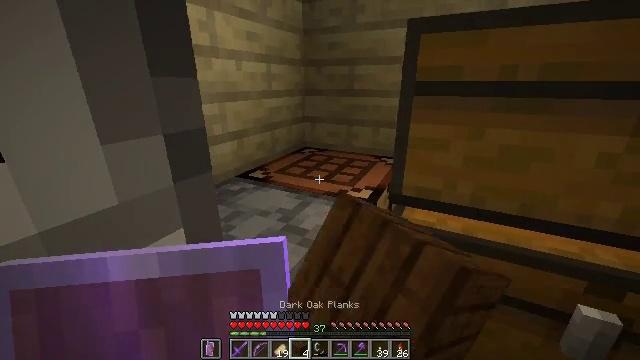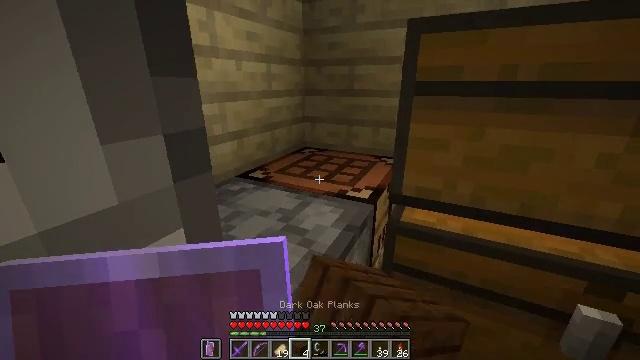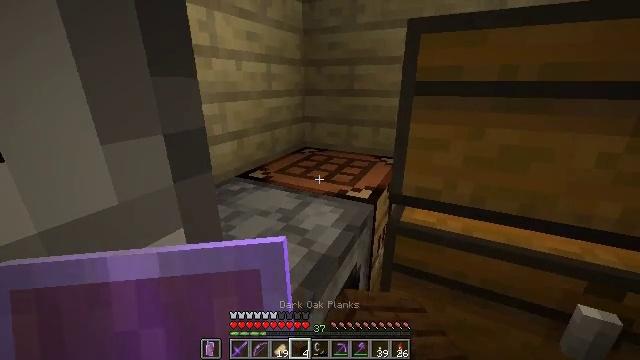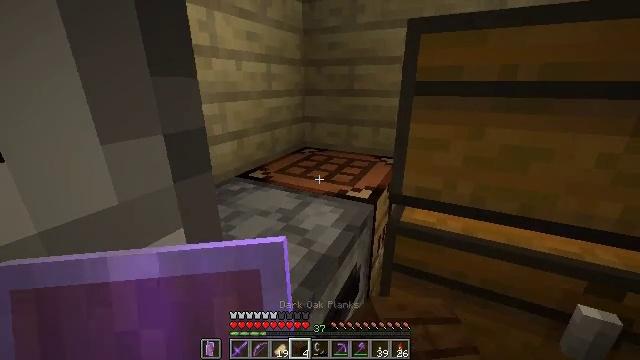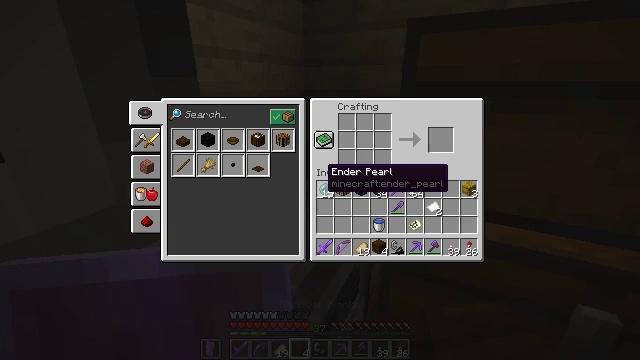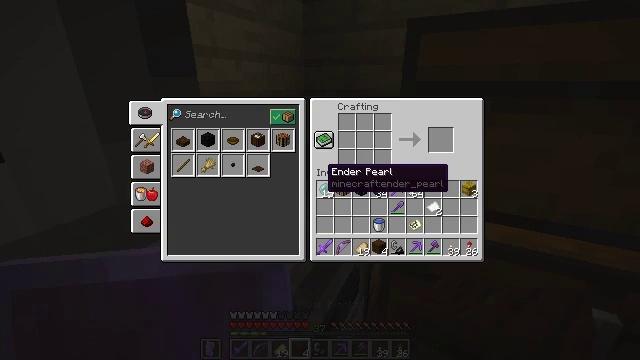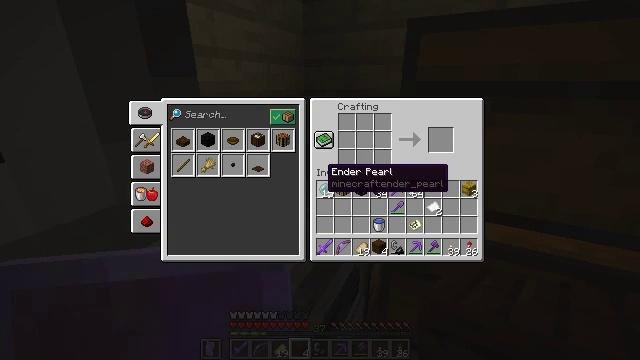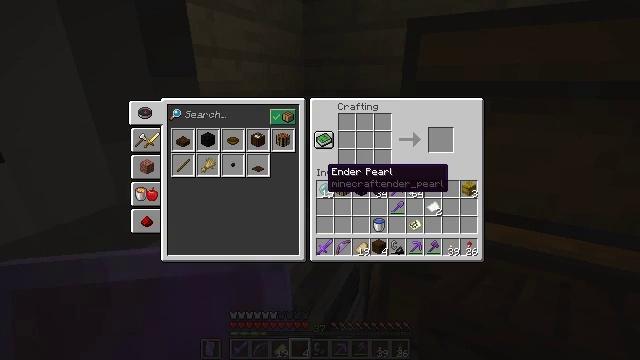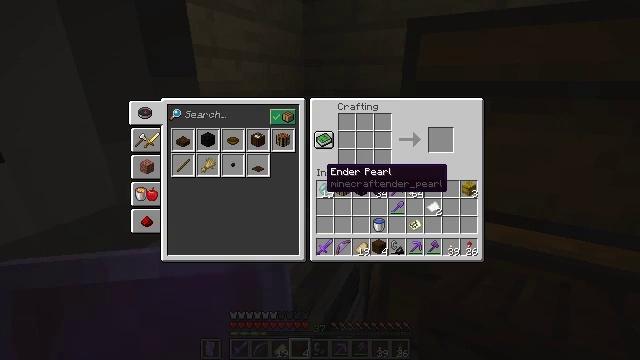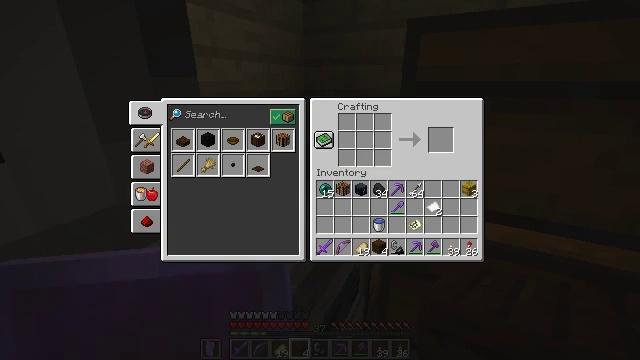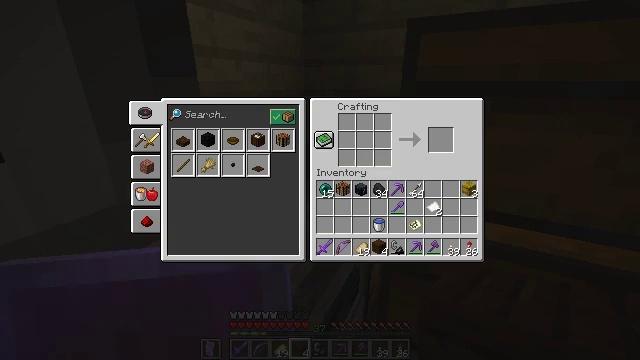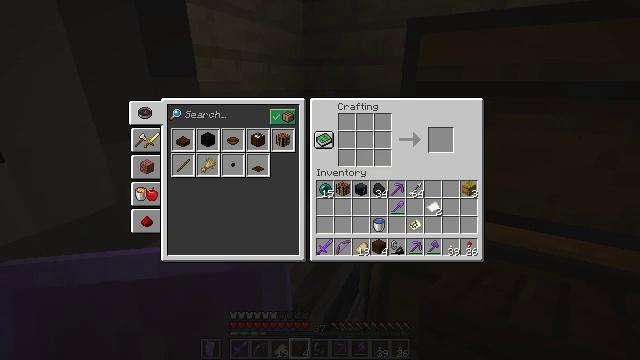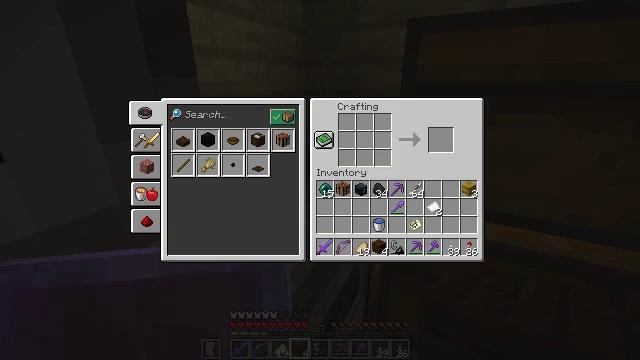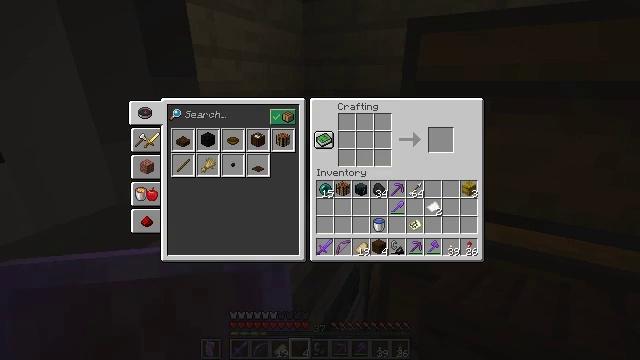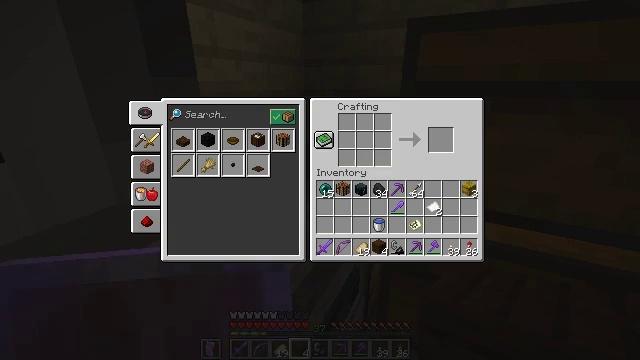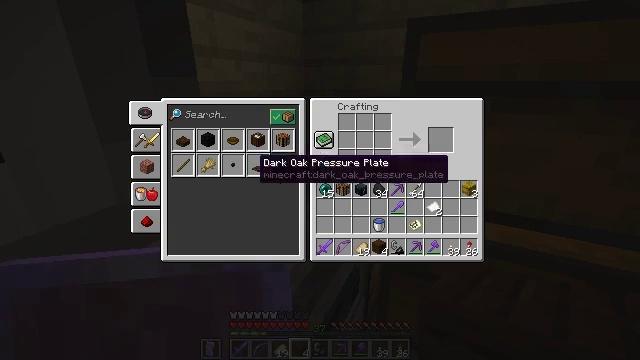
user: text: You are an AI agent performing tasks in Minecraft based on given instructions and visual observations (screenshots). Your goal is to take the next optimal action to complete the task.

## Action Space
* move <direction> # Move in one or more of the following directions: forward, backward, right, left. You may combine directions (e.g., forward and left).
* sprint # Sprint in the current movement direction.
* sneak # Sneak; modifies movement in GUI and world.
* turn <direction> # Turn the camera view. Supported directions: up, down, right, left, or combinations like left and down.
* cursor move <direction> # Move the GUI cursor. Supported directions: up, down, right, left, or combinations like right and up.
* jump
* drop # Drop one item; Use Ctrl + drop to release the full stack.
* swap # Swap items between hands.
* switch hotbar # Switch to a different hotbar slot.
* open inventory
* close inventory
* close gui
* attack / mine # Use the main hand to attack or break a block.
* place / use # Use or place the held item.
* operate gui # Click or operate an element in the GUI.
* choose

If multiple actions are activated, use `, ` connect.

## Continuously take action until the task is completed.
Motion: motion action
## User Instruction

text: Craft a cartography table with the required materials.
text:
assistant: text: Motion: use / place
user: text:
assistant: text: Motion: no_op
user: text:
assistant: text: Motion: no_op
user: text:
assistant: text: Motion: no_op
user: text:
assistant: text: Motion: no_op
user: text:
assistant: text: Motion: no_op
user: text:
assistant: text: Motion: no_op
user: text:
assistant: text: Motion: no_op
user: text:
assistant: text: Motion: turn left
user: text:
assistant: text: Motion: turn left
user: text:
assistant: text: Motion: turn left
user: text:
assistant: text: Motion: no_op
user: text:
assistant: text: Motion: no_op
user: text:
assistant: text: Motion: turn left
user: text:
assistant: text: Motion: turn left and up
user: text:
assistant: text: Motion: turn left
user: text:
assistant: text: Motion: no_op
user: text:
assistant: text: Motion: no_op
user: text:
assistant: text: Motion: turn left
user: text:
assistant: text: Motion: turn left
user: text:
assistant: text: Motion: turn left
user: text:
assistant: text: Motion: no_op
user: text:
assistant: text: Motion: no_op
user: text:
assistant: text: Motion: turn right
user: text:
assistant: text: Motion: turn right
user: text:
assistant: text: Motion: no_op
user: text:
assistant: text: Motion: no_op
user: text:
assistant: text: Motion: no_op
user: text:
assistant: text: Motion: no_op
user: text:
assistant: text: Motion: sneak